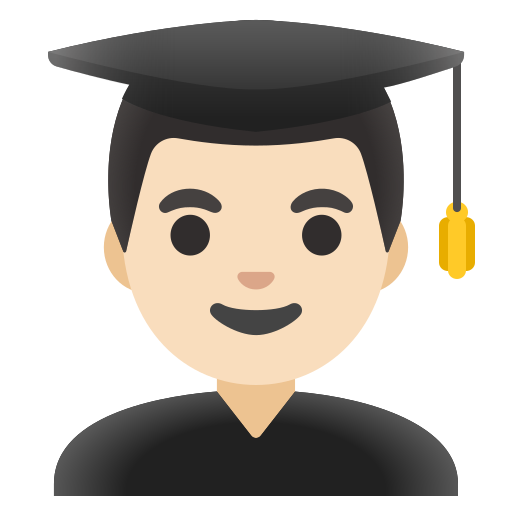
Emoji: 👨🏻‍🎓